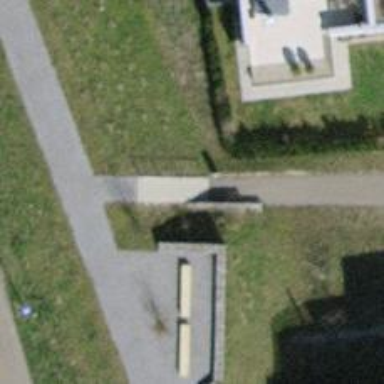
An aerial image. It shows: Road with steps.